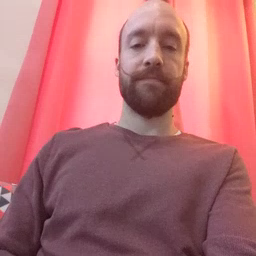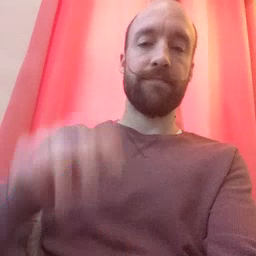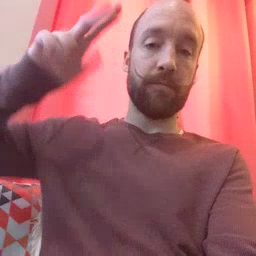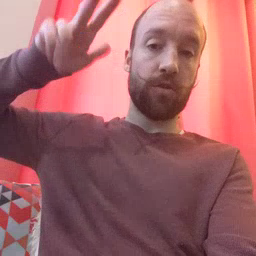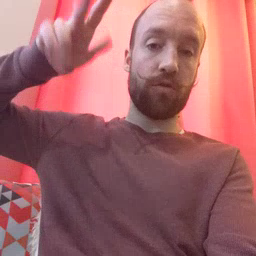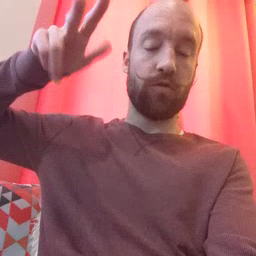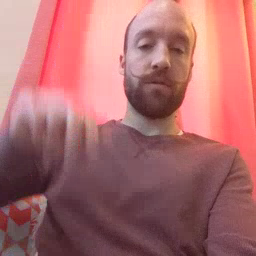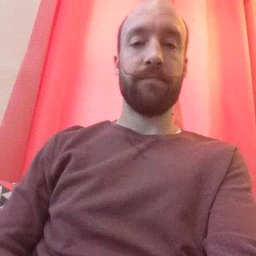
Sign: helicopter